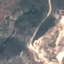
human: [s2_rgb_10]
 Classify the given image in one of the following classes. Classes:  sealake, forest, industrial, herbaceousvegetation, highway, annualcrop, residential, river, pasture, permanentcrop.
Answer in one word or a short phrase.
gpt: HerbaceousVegetation